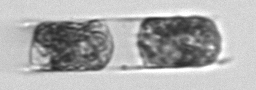
Label: Hemiaulus